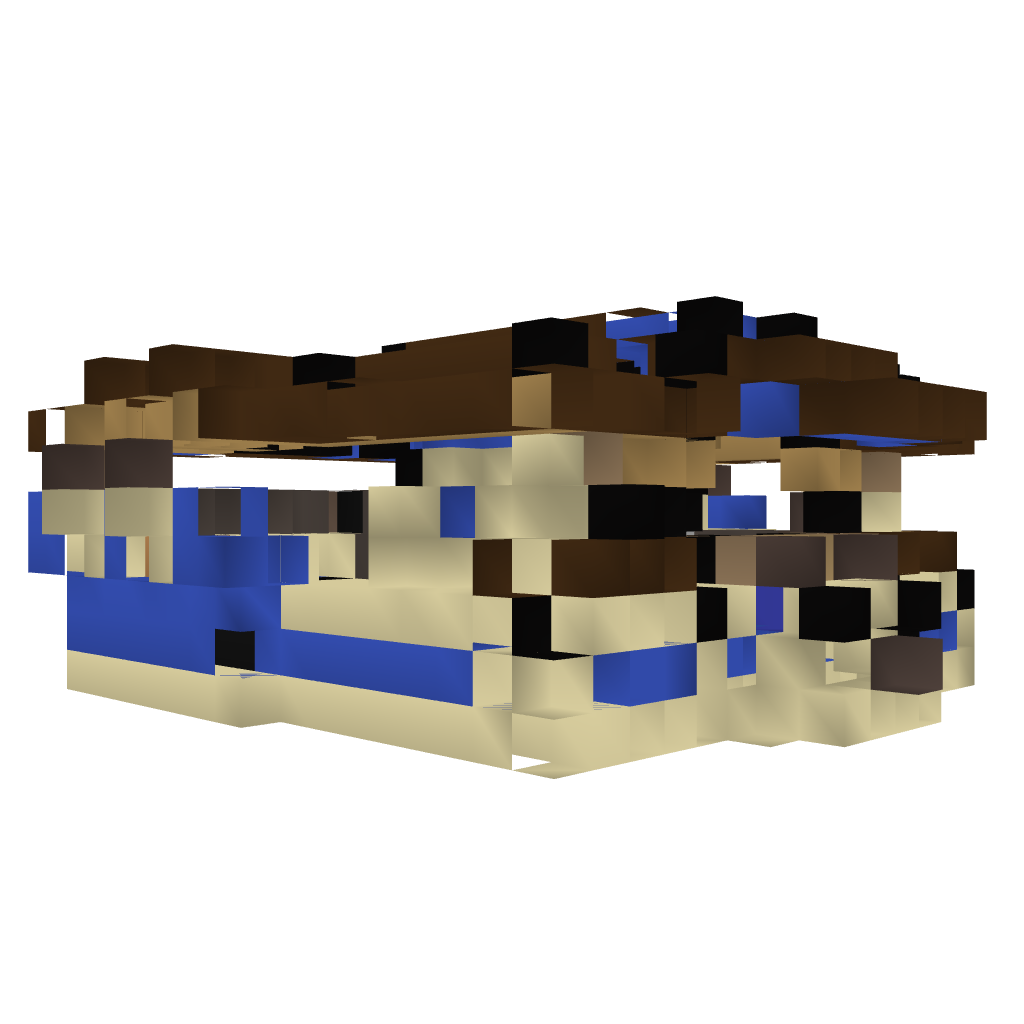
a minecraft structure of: Train Station - Automated